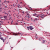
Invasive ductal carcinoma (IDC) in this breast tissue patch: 1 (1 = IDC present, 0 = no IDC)